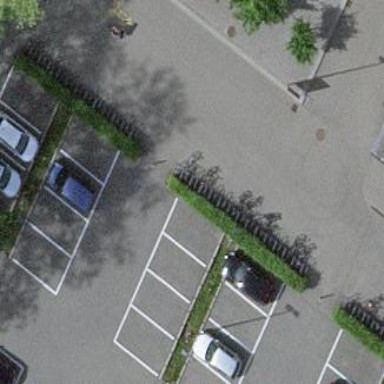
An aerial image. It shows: Bicycle parking facility.